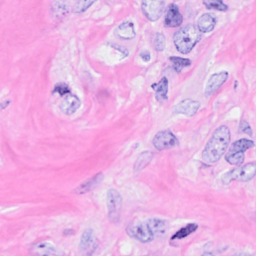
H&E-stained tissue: Breast